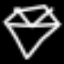
Label: diamond